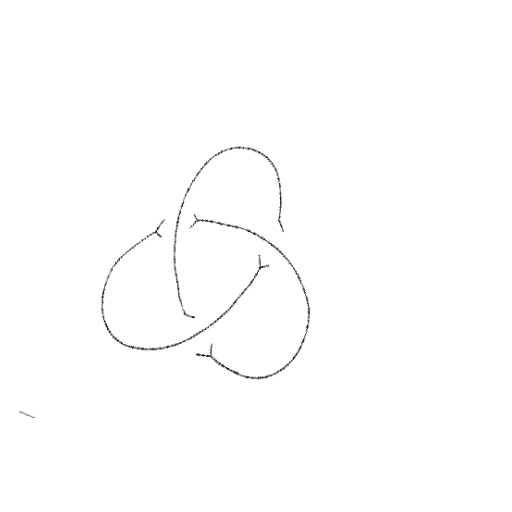
Crossing number: 3